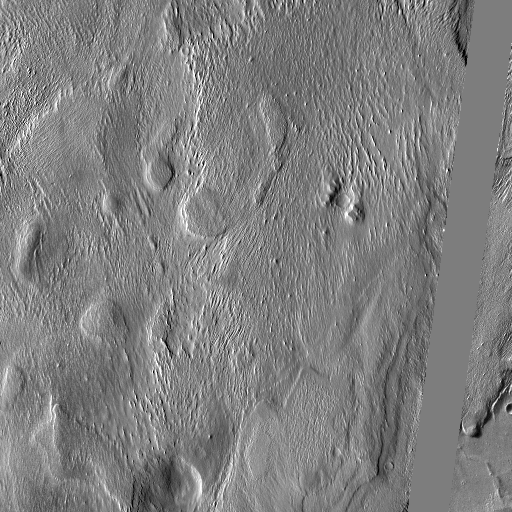
Crater classes present: Background, Other, Buried